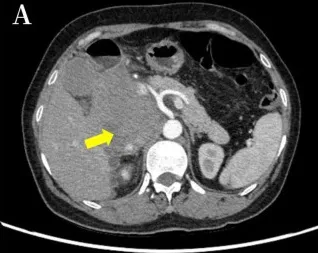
Imaging results of the abdomen. The results of CT showed a pancreatic head mass (size approximately 8.6 x 7.1 cm).
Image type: radiology (ct)